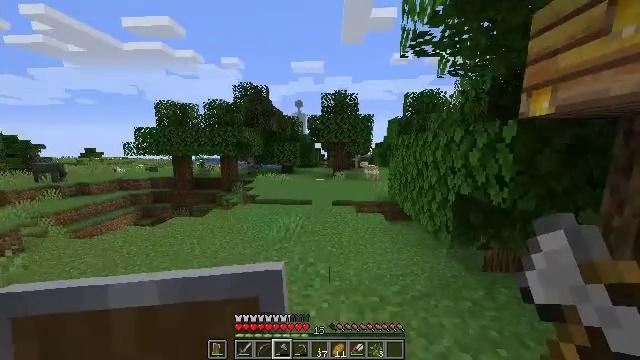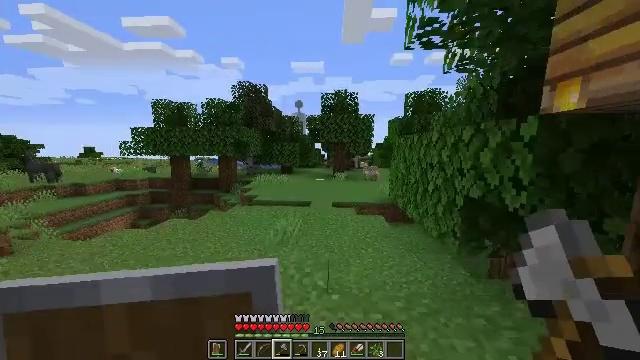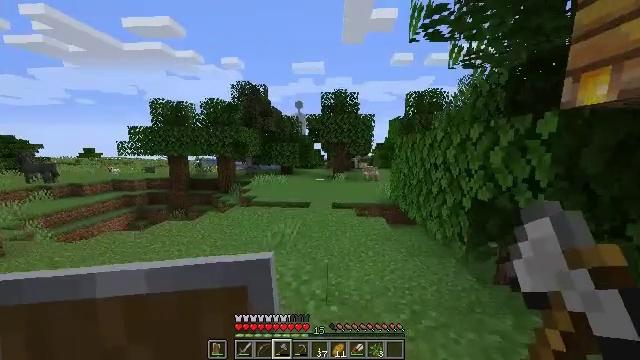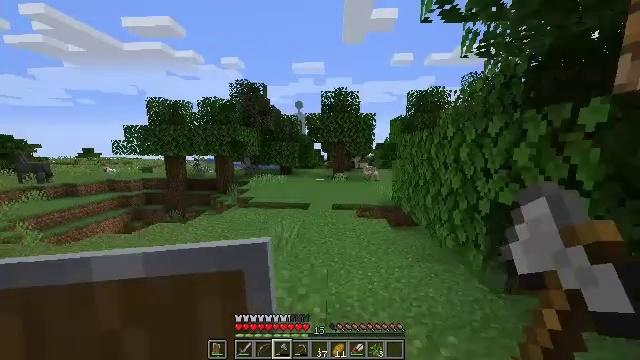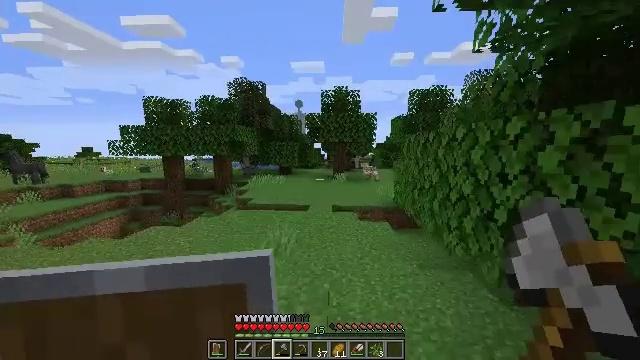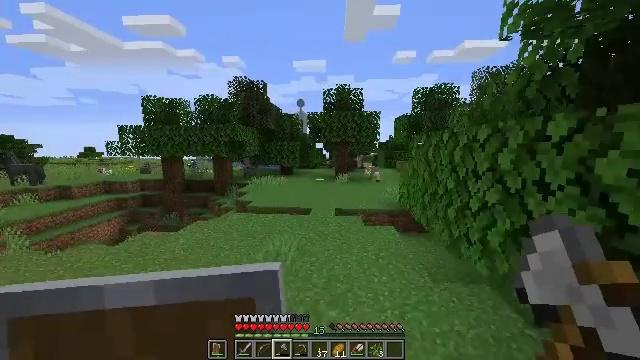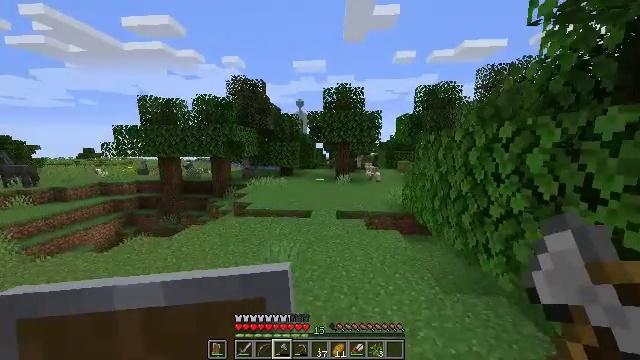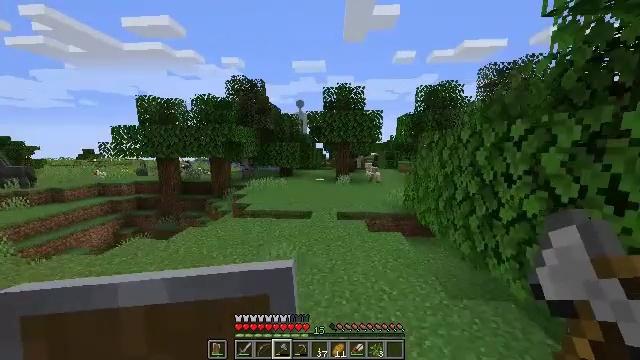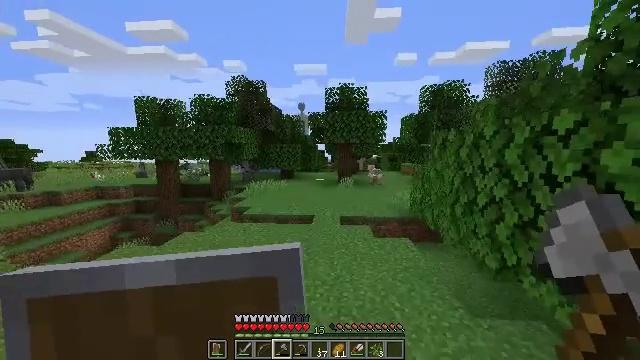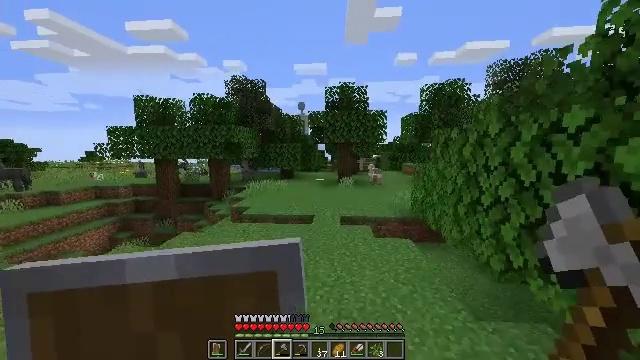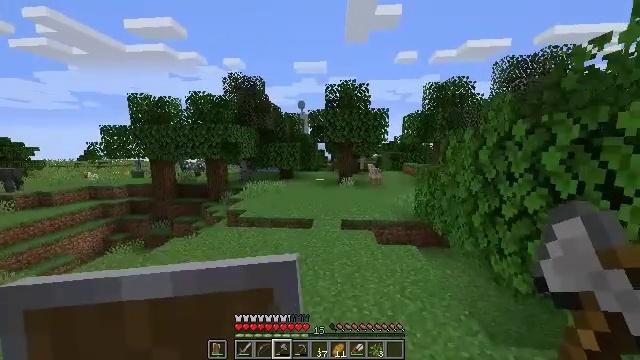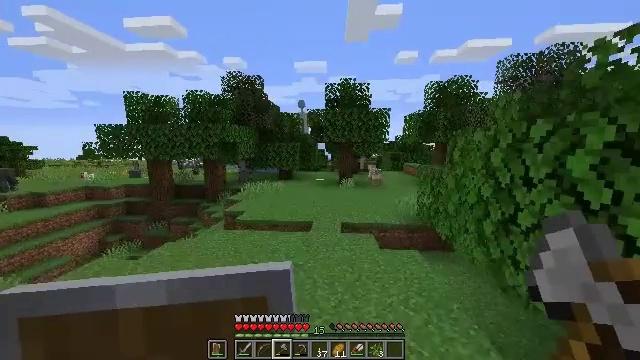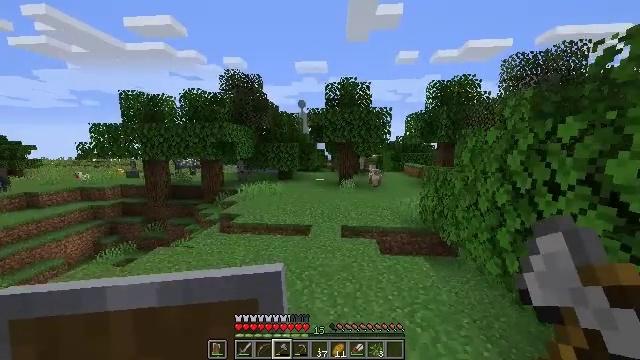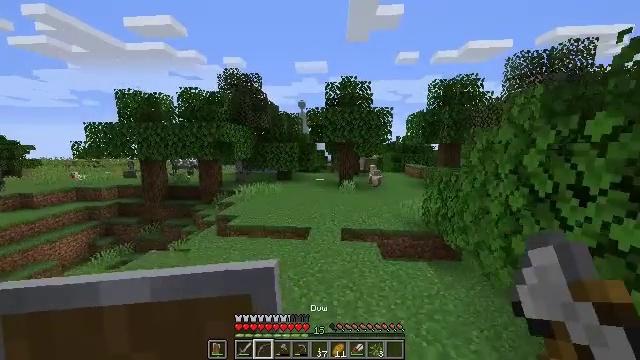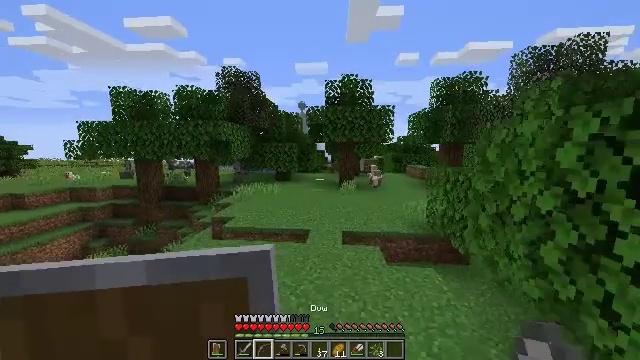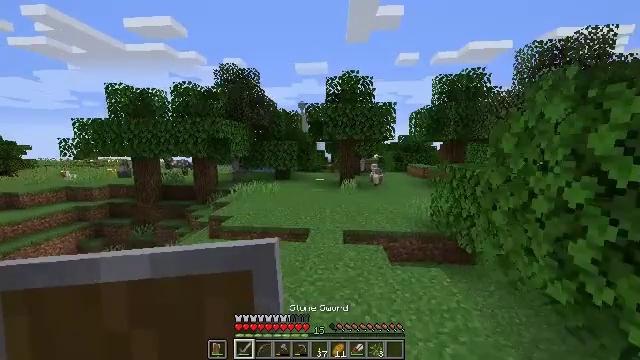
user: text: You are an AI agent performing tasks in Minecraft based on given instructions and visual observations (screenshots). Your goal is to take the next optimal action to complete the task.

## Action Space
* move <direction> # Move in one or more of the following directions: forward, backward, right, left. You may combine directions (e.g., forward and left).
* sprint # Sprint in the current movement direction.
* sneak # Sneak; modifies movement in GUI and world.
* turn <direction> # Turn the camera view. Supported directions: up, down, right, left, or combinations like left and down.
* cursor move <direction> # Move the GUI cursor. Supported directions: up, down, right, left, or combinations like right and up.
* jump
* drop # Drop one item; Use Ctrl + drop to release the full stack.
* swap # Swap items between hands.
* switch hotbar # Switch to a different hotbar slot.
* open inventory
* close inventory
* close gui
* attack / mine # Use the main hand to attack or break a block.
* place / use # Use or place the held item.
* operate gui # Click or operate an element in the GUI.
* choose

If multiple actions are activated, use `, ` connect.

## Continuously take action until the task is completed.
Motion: motion action
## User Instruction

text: Craft a yellow bed.
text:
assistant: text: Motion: move forward
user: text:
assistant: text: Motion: move forward
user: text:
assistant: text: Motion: move forward
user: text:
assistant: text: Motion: move forward
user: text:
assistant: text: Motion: move forward
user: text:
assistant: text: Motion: move forward
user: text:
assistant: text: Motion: move forward
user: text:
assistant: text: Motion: move forward
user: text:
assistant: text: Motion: move forward
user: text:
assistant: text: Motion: move forward
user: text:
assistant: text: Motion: move forward
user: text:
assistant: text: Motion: move forward
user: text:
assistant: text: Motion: move forward
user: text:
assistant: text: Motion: move forward
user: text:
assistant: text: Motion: move forward
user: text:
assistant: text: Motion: move forward
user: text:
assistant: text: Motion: move forward
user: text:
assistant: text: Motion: move forward
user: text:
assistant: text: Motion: move forward
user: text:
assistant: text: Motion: move forward
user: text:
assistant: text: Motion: move forward
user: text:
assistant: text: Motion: move forward
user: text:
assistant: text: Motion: move forward
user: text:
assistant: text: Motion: move forward
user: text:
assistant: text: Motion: move forward
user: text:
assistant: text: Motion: move forward
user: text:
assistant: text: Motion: move forward
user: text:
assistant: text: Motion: move forward
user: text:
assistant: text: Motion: move forward
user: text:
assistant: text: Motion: move forward